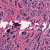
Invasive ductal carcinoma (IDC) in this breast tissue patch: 1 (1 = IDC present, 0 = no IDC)